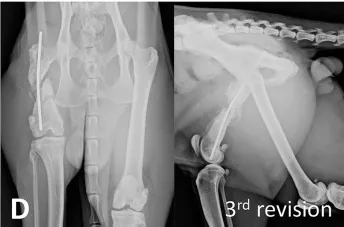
Radiographic progression of bone non-union. (D) After 11 months and multiple surgical revisions, significant atrophic non-union and bone shortening are noted.
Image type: radiology (x_ray)